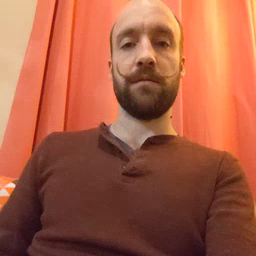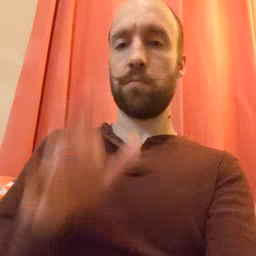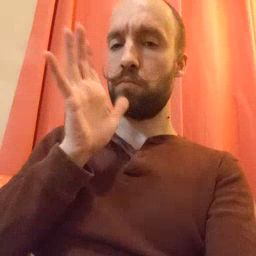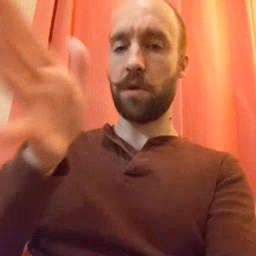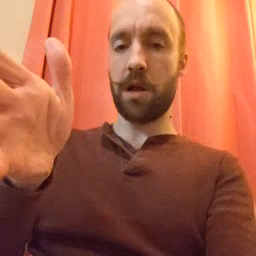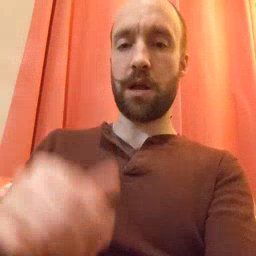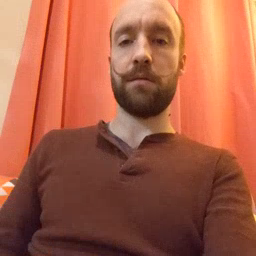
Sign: grandma